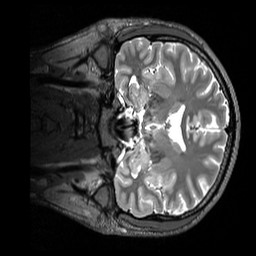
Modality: T2w
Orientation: coronal
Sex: male
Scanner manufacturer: siemens
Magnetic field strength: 3 T
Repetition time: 3.2 s
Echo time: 0.409 s